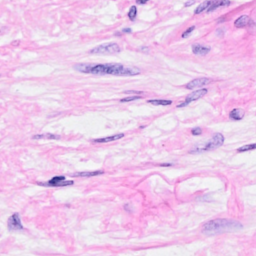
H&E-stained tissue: Breast